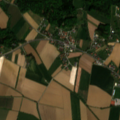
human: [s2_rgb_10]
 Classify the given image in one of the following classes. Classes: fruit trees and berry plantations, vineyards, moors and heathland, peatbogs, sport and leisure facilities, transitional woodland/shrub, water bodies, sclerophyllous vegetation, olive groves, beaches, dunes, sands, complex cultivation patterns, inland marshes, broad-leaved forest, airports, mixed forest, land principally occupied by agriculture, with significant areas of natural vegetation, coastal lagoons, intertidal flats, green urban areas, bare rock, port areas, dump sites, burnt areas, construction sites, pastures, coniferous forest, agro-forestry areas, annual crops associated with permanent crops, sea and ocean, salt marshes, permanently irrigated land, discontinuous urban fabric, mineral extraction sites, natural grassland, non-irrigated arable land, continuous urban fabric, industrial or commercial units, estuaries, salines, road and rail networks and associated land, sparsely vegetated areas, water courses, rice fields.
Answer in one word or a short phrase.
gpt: discontinuous urban fabric, non-irrigated arable land, complex cultivation patterns, broad-leaved forest